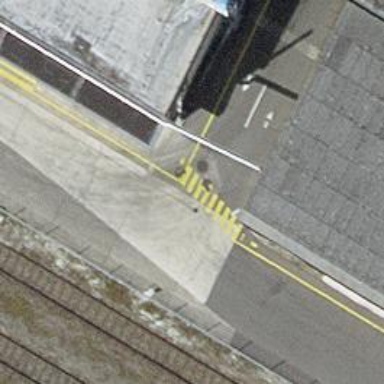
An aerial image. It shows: Railway switch.